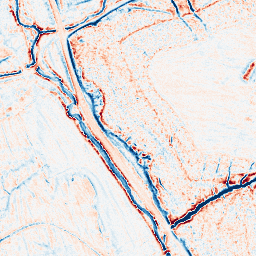
Category: edge_preserving
Decomposition family: anisotropic_diffusion
Decomposition parameters: iterations: 10
kappa: 100
gamma: 0.2
Upsampling method: quadratic
Upsampling parameters: scale: 8
Upsampling scale: 8